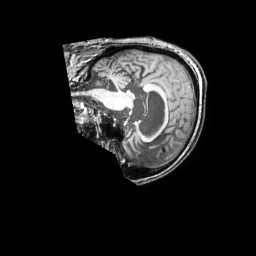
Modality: T1w
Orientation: sagittal
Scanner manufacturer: philips
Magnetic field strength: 3 T
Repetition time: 0.009892 s
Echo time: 0.004605 s